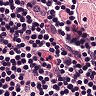
Metastatic tissue present: no